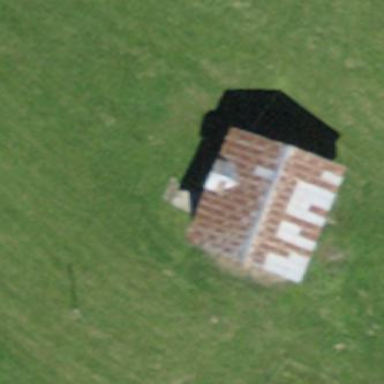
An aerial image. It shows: Rural barn.